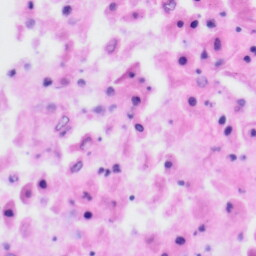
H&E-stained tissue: Tonsil